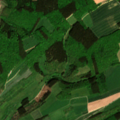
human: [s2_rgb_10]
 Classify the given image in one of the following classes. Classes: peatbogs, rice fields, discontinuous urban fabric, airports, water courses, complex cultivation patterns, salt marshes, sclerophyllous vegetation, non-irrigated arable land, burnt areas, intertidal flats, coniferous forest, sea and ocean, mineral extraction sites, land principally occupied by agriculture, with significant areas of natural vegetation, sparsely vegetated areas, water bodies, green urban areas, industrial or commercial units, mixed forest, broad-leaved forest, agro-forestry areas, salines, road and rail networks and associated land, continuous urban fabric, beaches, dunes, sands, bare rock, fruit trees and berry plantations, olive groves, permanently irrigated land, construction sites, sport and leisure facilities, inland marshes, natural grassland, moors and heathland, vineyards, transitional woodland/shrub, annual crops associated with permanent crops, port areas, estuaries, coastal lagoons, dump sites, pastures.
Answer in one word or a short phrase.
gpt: discontinuous urban fabric, non-irrigated arable land, complex cultivation patterns, land principally occupied by agriculture, with significant areas of natural vegetation, broad-leaved forest, coniferous forest